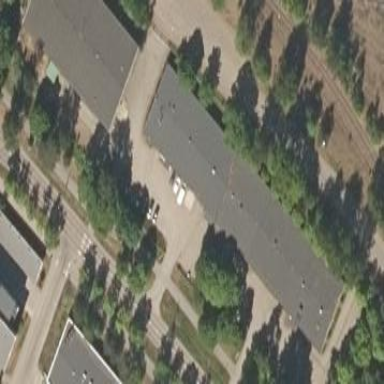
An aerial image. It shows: Industrial building with gabled roof.